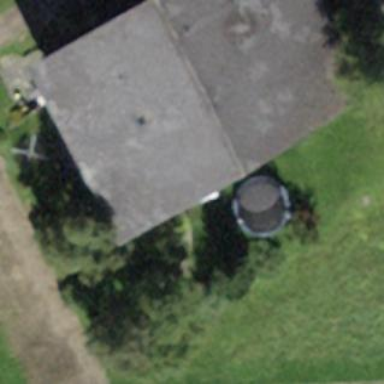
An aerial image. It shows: Building with tiled roof.